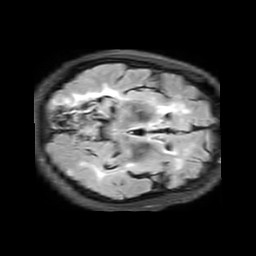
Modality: FLAIR
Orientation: axial
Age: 65
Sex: female
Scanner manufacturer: philips
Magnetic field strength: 3 T
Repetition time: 11 s
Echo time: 0.12 s